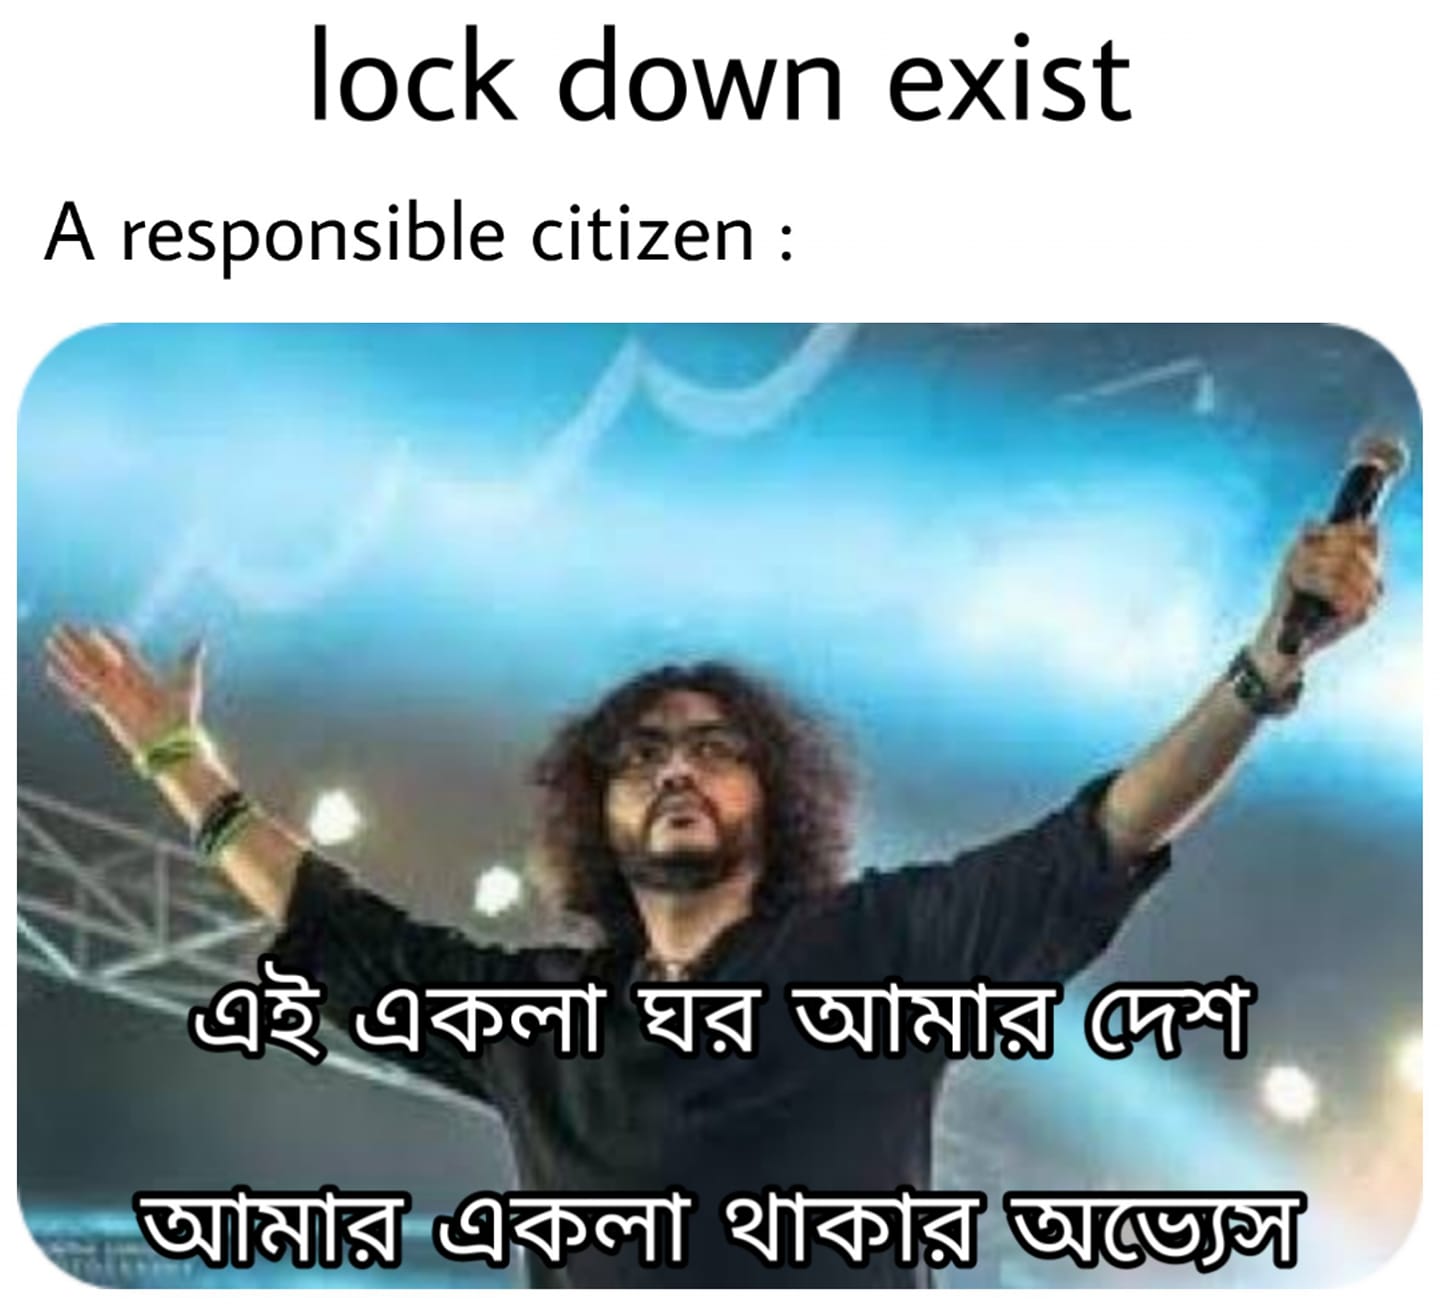
Caption: lock down exist    A responsible citizen :  এই একলা ঘর আমার দেশ  আমার একলা থাকার অভ্যাস
Label: non-hate